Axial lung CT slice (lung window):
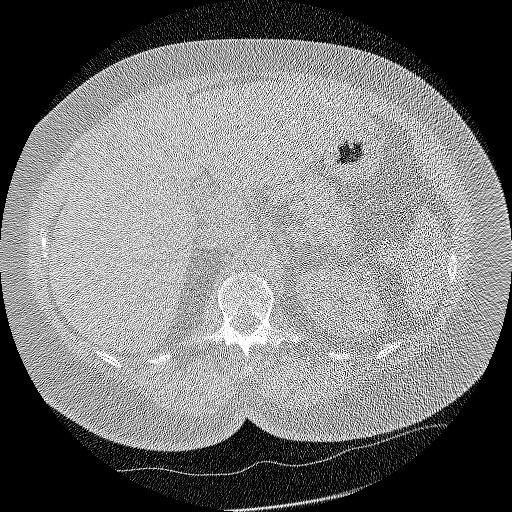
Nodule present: no